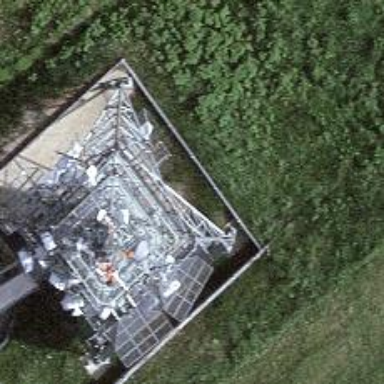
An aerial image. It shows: Mast tower used for communication.